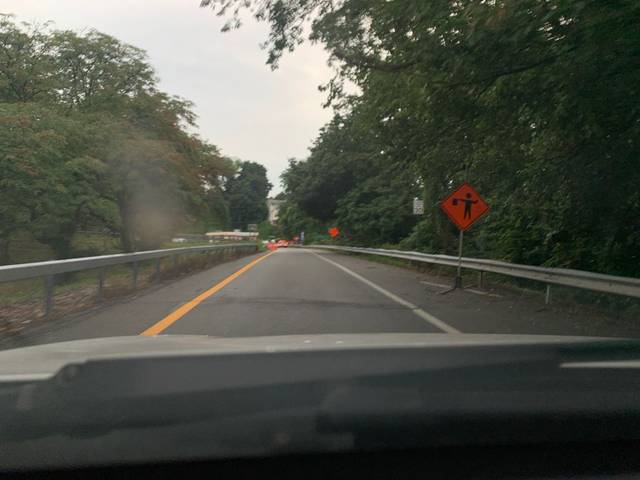
Region: United States
Coordinates: 41.192, -73.881